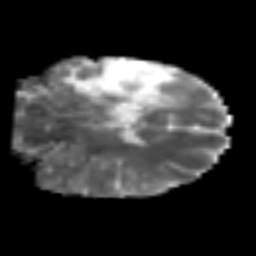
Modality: MD
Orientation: coronal
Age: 44
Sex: female
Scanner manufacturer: siemens
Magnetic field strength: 3 T
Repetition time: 6.1 s
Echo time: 0.101 s